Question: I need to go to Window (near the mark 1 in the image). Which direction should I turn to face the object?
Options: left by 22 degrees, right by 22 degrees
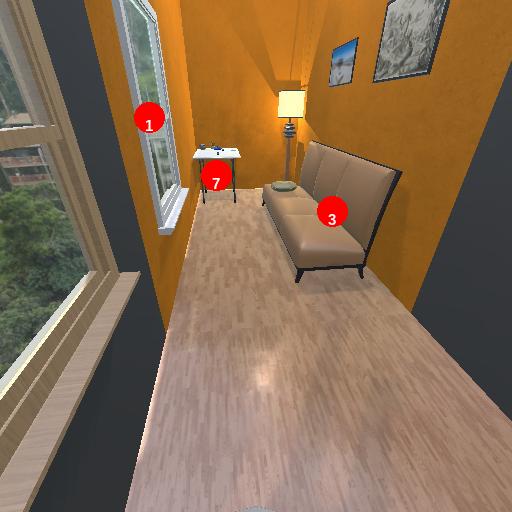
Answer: left by 22 degrees